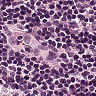
Metastatic tissue present: no